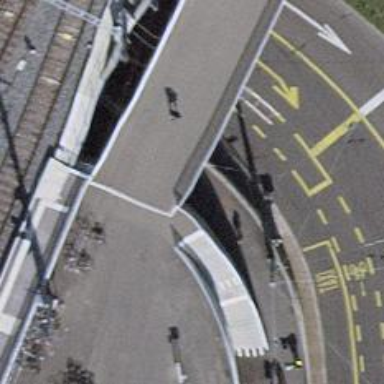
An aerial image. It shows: Sidewalk with asphalt surface. It is tunnel footway.